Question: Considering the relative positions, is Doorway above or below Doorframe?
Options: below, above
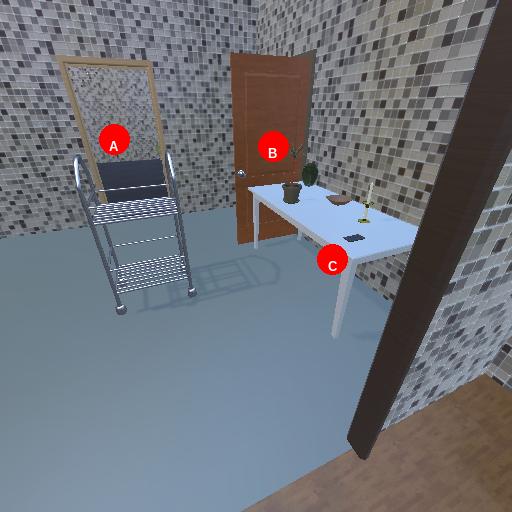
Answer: below